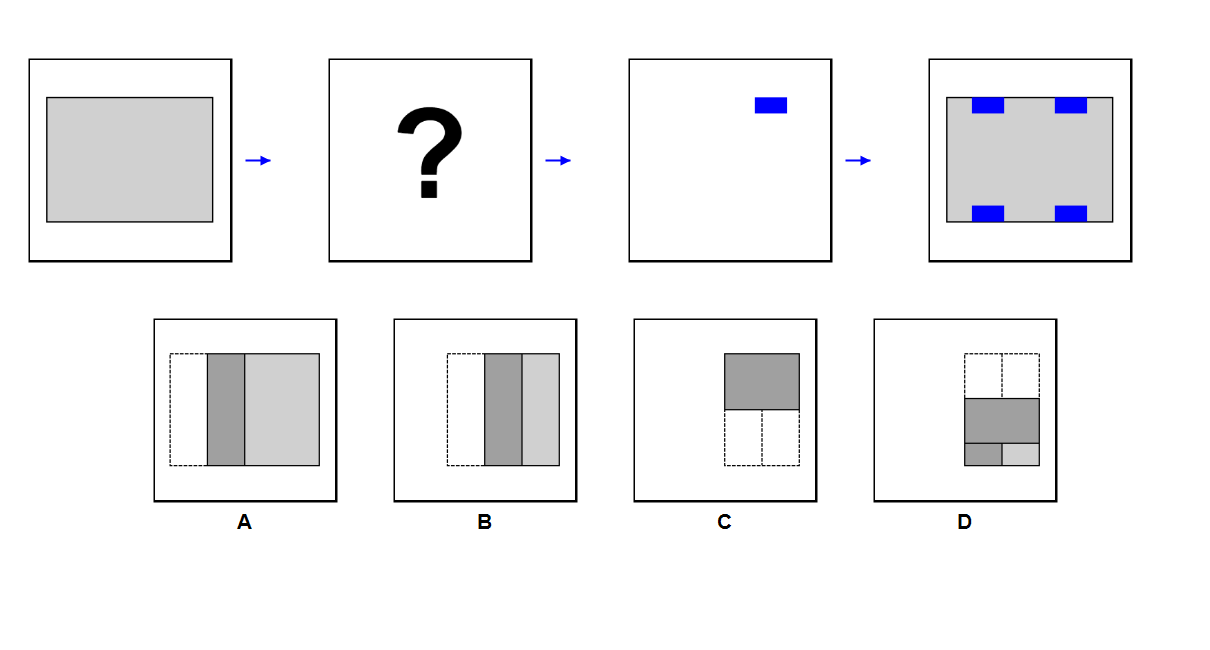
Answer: D